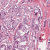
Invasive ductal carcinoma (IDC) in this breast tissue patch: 1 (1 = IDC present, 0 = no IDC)